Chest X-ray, AP view. Patient: 34 years old, sex M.
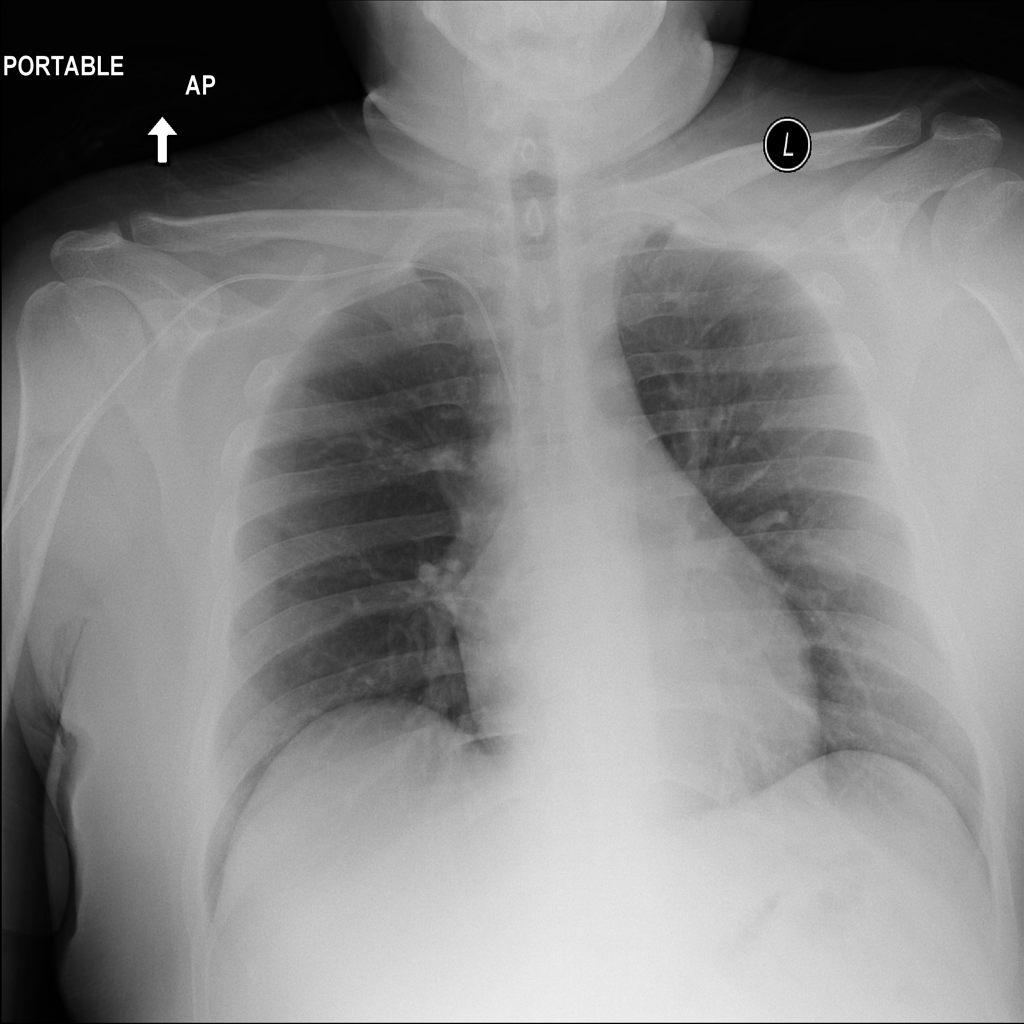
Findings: No Finding